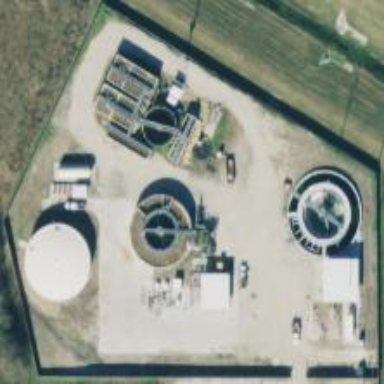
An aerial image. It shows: View of wastewater plant.